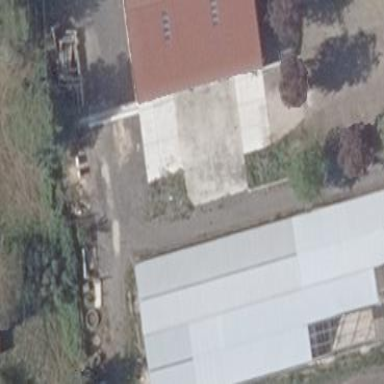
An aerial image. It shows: Commercial building.